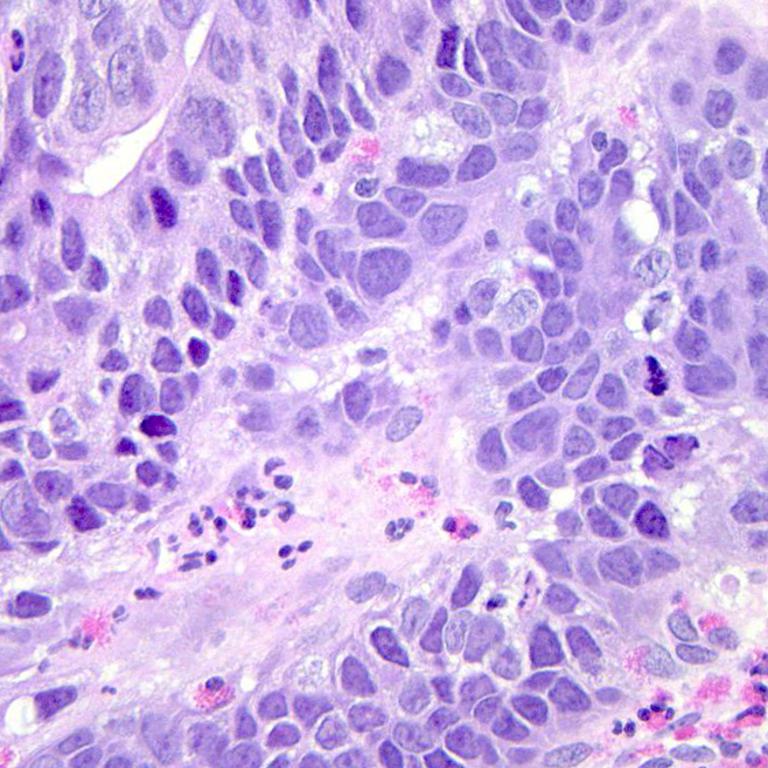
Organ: colon
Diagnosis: adenocarcinomas